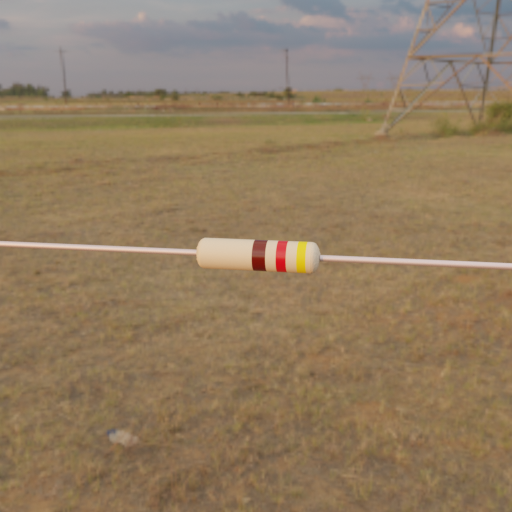
Resistor colour bands (in order): brown, red, yellow